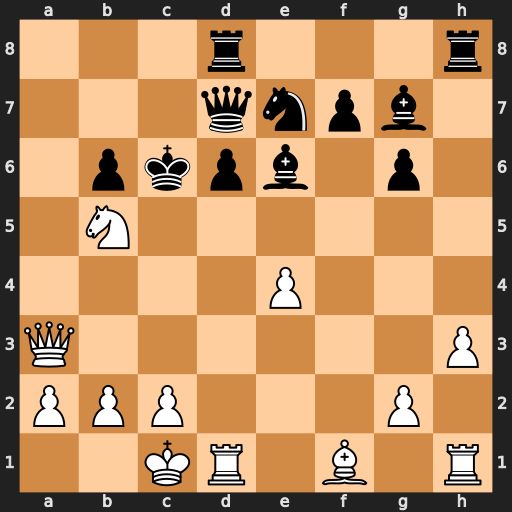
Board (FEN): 3r3r/3qnpb1/1pkpb1p1/1N6/4P3/Q6P/PPP3P1/2KR1B1R
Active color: w
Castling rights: -
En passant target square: -
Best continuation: Nxd6 Qxd6 Bb5+ Kxb5 Rxd6 Rxd6 Qxd6